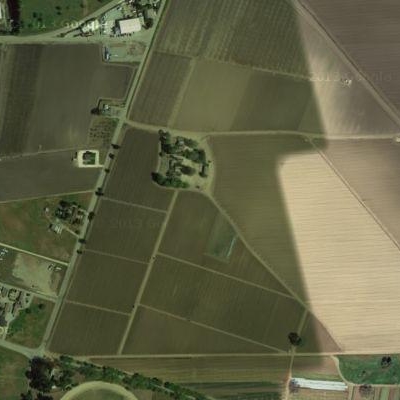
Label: bField